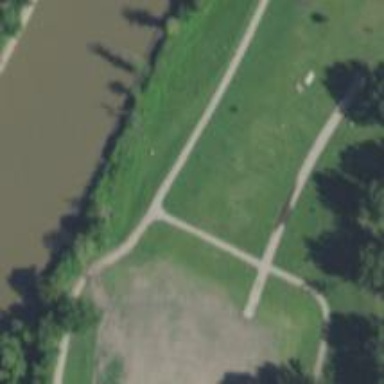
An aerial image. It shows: Disc golf basket.